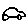
Label: car